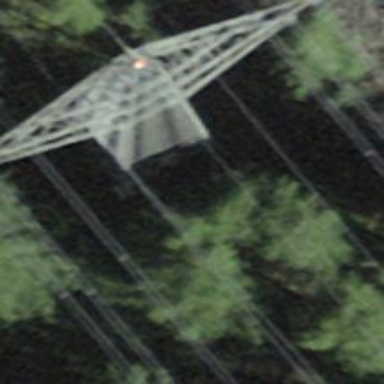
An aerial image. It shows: Power tower.